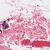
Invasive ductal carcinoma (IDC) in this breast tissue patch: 0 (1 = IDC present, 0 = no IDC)